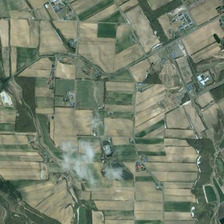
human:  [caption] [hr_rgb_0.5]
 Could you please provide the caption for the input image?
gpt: many pieces of farmlands are together .

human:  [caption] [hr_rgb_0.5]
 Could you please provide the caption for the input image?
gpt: many pieces of farmlands are together .

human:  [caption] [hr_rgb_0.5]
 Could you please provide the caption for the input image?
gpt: many pieces of farmlands are together .

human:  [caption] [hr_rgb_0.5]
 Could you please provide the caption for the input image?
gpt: many pieces of farmlands are together .

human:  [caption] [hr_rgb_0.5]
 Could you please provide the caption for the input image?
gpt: many pieces of farmlands are together .